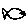
Label: fish